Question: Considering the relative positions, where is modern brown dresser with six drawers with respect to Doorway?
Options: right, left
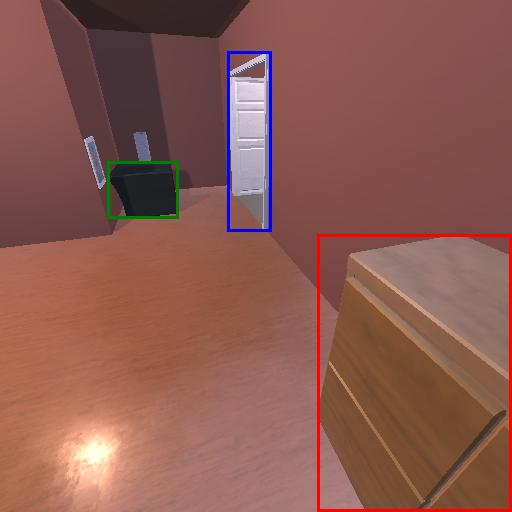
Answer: right